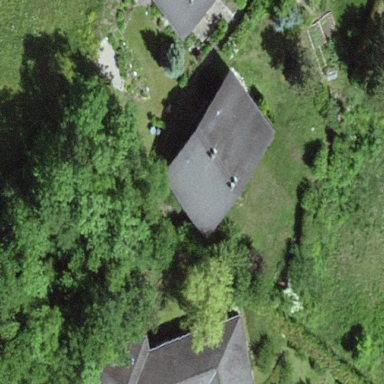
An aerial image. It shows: Residential building.